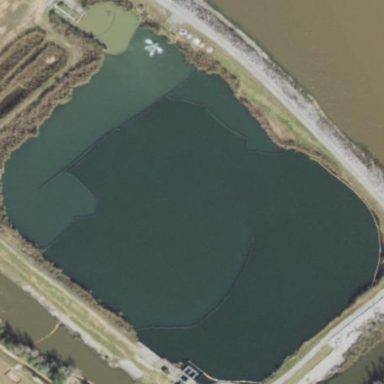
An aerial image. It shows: Pond with natural water.